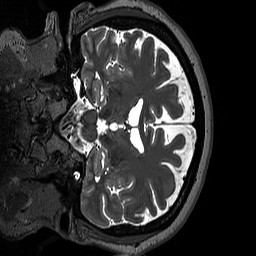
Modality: T2w
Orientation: coronal
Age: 48
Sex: female
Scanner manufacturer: siemens
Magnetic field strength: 3 T
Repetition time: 3.2 s
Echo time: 0.412 s